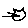
Label: cat